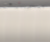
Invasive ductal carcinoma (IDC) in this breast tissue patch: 0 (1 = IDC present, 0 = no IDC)